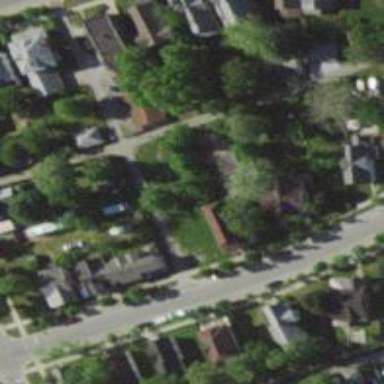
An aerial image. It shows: Alley classified as service road.